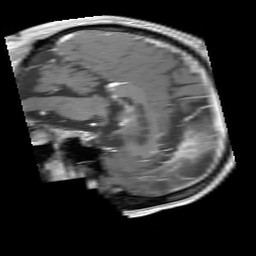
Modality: T1w
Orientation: sagittal
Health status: ill
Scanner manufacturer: siemens
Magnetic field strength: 3 T
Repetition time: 0.602 s
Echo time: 0.00266 s